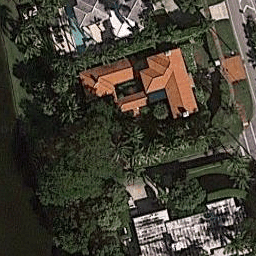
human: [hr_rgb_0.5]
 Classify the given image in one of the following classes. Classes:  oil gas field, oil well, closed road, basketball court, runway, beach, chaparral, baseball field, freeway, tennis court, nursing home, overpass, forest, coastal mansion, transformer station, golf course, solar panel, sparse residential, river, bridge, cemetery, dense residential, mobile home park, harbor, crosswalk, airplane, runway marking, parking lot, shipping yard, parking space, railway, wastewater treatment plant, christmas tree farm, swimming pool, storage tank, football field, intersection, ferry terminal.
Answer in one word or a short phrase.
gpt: coastal mansion